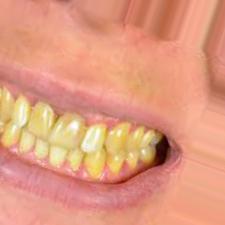
Condition: Tooth Discoloration